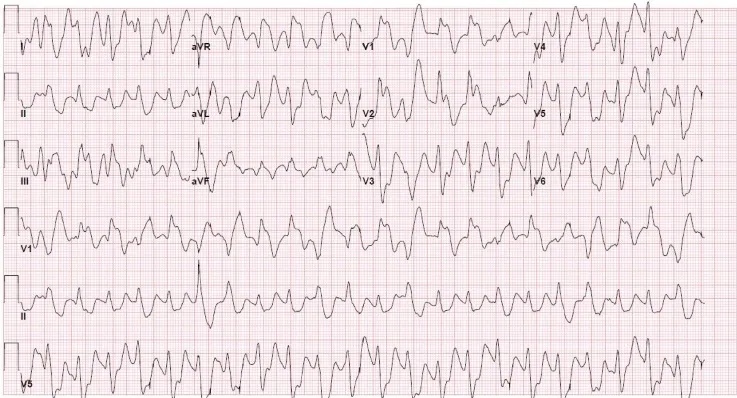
EKG taken post 1 ampule of sodium bicarbonate. EKG Interpretation: Narrowing of QRS intervals is seen, rhythm appears regular, tachycardic, ventricular rate at 153 bpm, QRS prolonged 156 msec, QTc prolonged 619 msec. This EKG shows the immediate effect sodium bicarbonate had in controlling our patient's wide tachy-arrhythmia.
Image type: electrography (ekg)